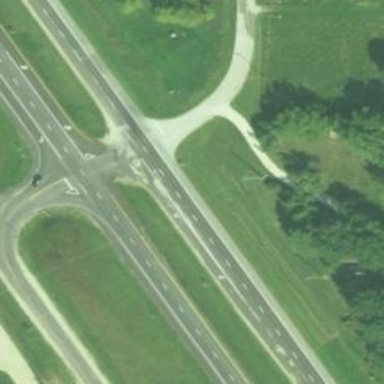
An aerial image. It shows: This image shows trunk highway that functions as expressway.